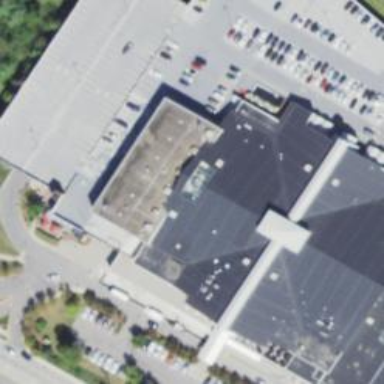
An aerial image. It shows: Retail building.